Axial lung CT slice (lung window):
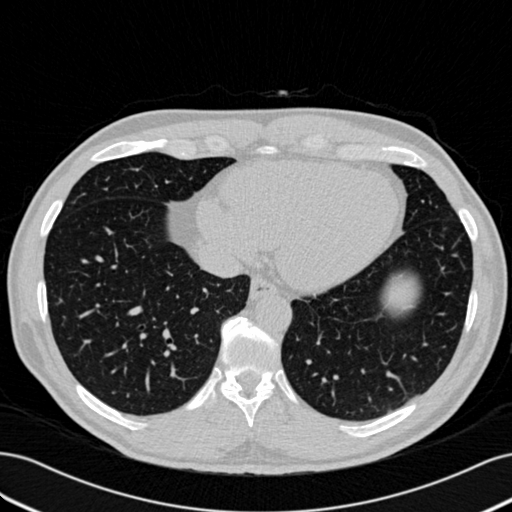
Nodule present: no